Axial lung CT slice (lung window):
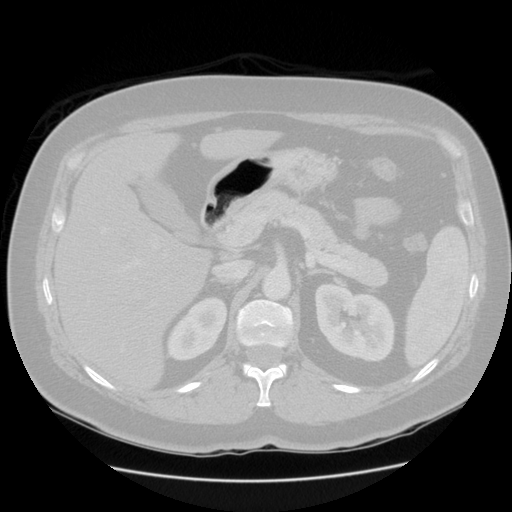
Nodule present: no